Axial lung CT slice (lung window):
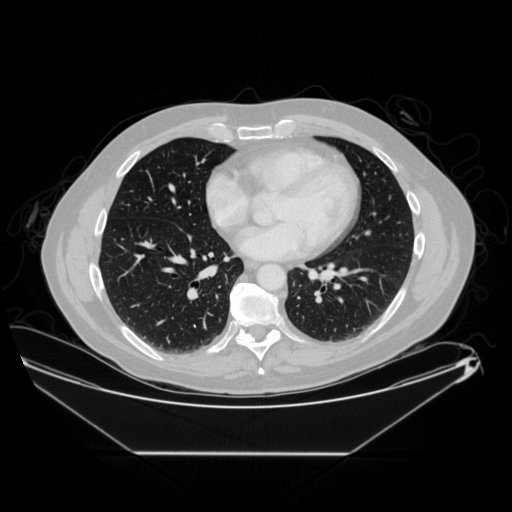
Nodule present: no